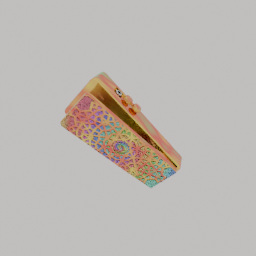
Label: electronics